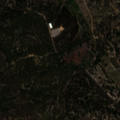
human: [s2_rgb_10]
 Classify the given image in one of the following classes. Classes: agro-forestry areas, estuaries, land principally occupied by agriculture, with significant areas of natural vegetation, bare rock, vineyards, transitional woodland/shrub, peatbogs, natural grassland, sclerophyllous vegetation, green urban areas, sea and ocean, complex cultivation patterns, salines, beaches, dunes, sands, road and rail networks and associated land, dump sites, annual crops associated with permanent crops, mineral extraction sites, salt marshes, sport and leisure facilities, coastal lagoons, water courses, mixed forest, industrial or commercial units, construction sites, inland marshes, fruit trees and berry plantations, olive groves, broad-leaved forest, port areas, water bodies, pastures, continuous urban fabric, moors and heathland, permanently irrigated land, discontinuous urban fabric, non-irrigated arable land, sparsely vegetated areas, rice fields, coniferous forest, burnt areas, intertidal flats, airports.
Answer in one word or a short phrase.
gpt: non-irrigated arable land, broad-leaved forest, mixed forest, transitional woodland/shrub